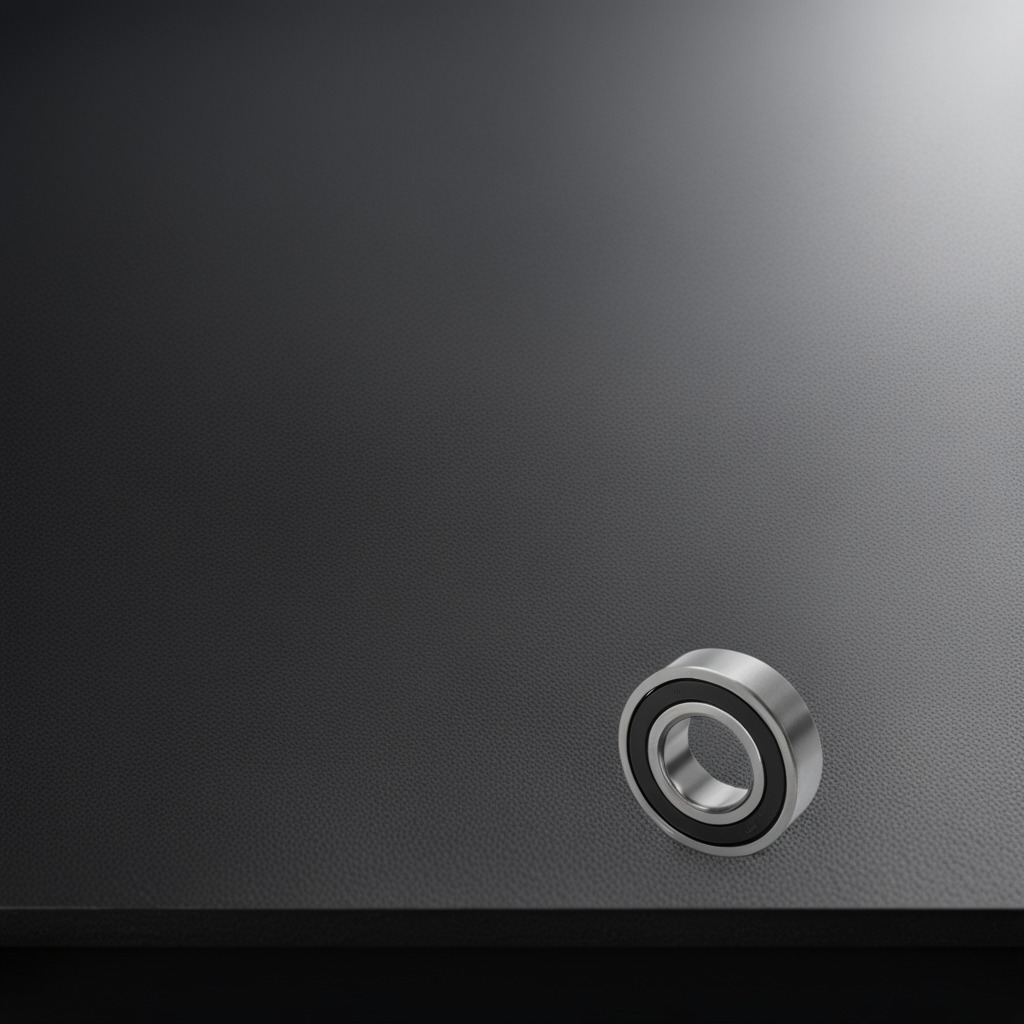
A metal ball bearing is lying on a clean granite tabletop covered with a black rubber mat inside a workshop under bright overhead lighting crisp shadows high clarity worn but beneath the mat